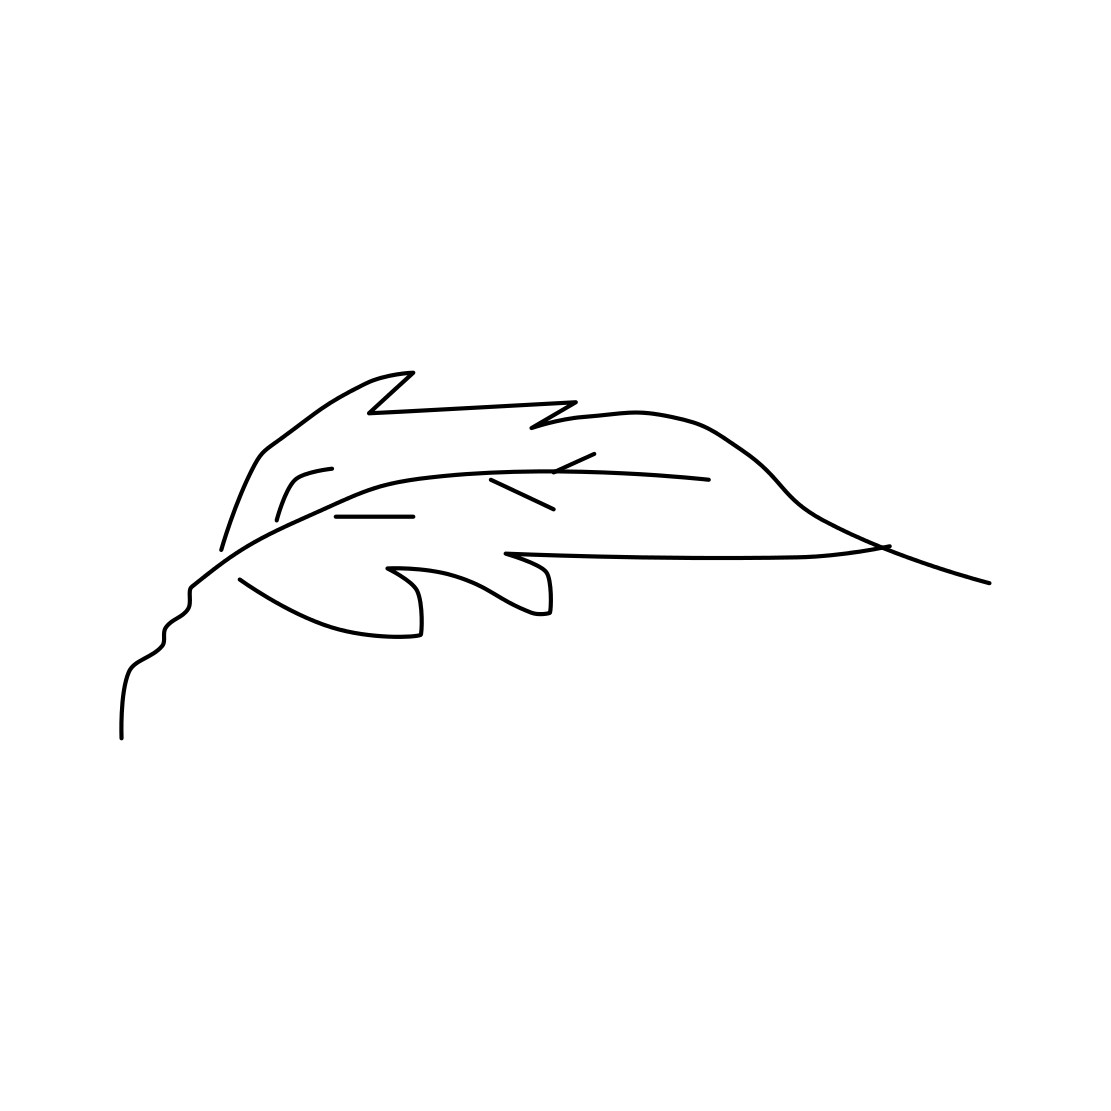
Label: leaf